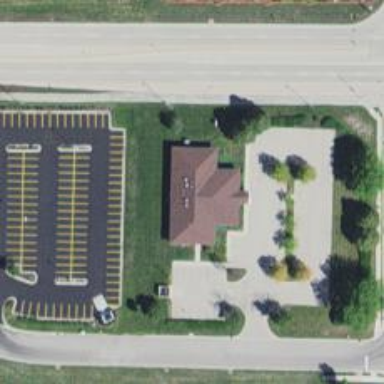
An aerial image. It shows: Healthcare clinic.